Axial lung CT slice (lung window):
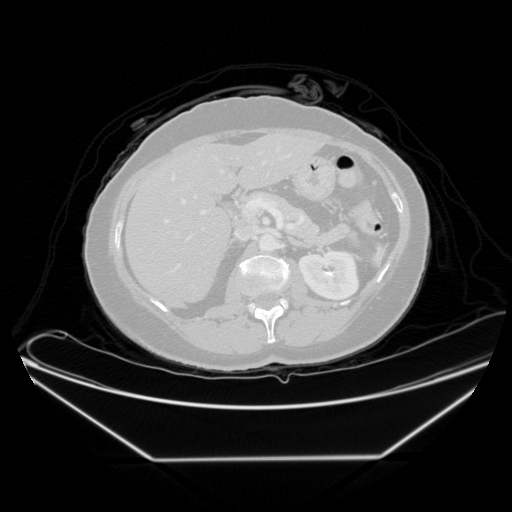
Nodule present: no